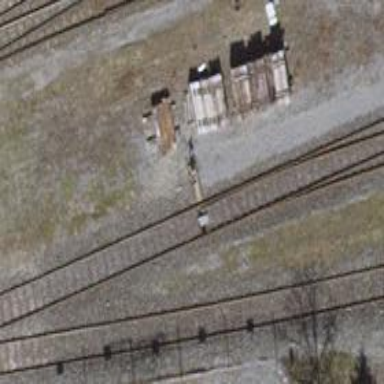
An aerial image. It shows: Railway yard.